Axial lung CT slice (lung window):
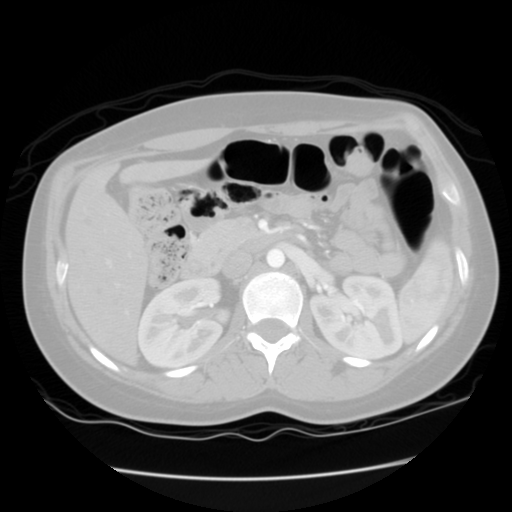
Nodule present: no